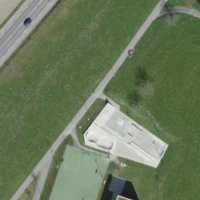
EUNIS habitat code: 24
Species observed at this site:
Juglans regia
Veronica filiformis